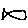
Label: fish